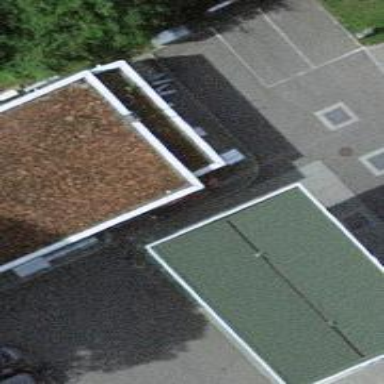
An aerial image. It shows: View of roof of building.